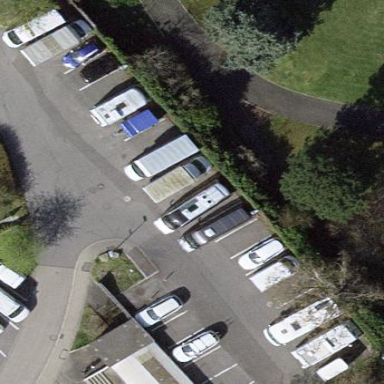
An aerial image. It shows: Parking lane with asphalt surface.